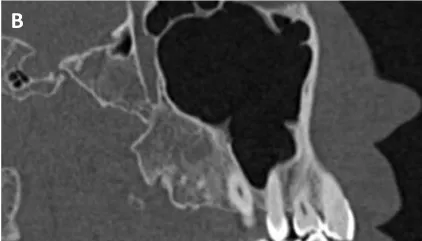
Follow-up CT scans show no recurrent lesion after a secondary cystectomy. (B) Sagittal scan.
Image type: radiology (ct)